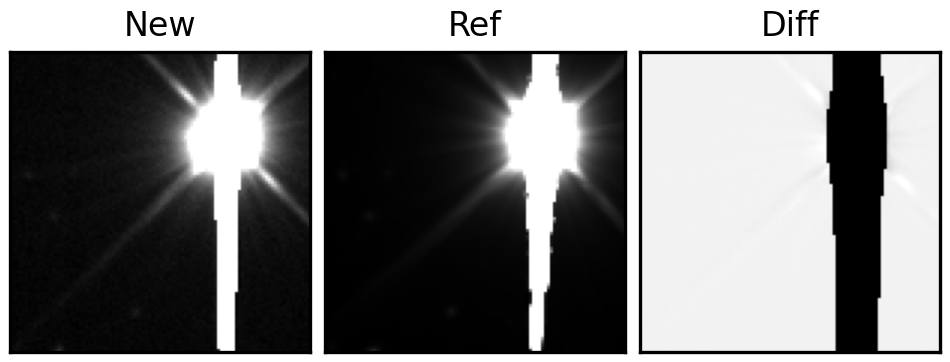
Label: bogus